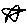
Label: star